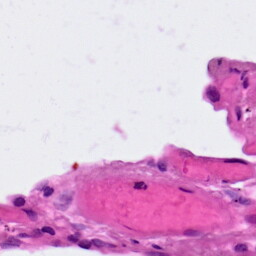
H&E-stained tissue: Lung